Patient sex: M
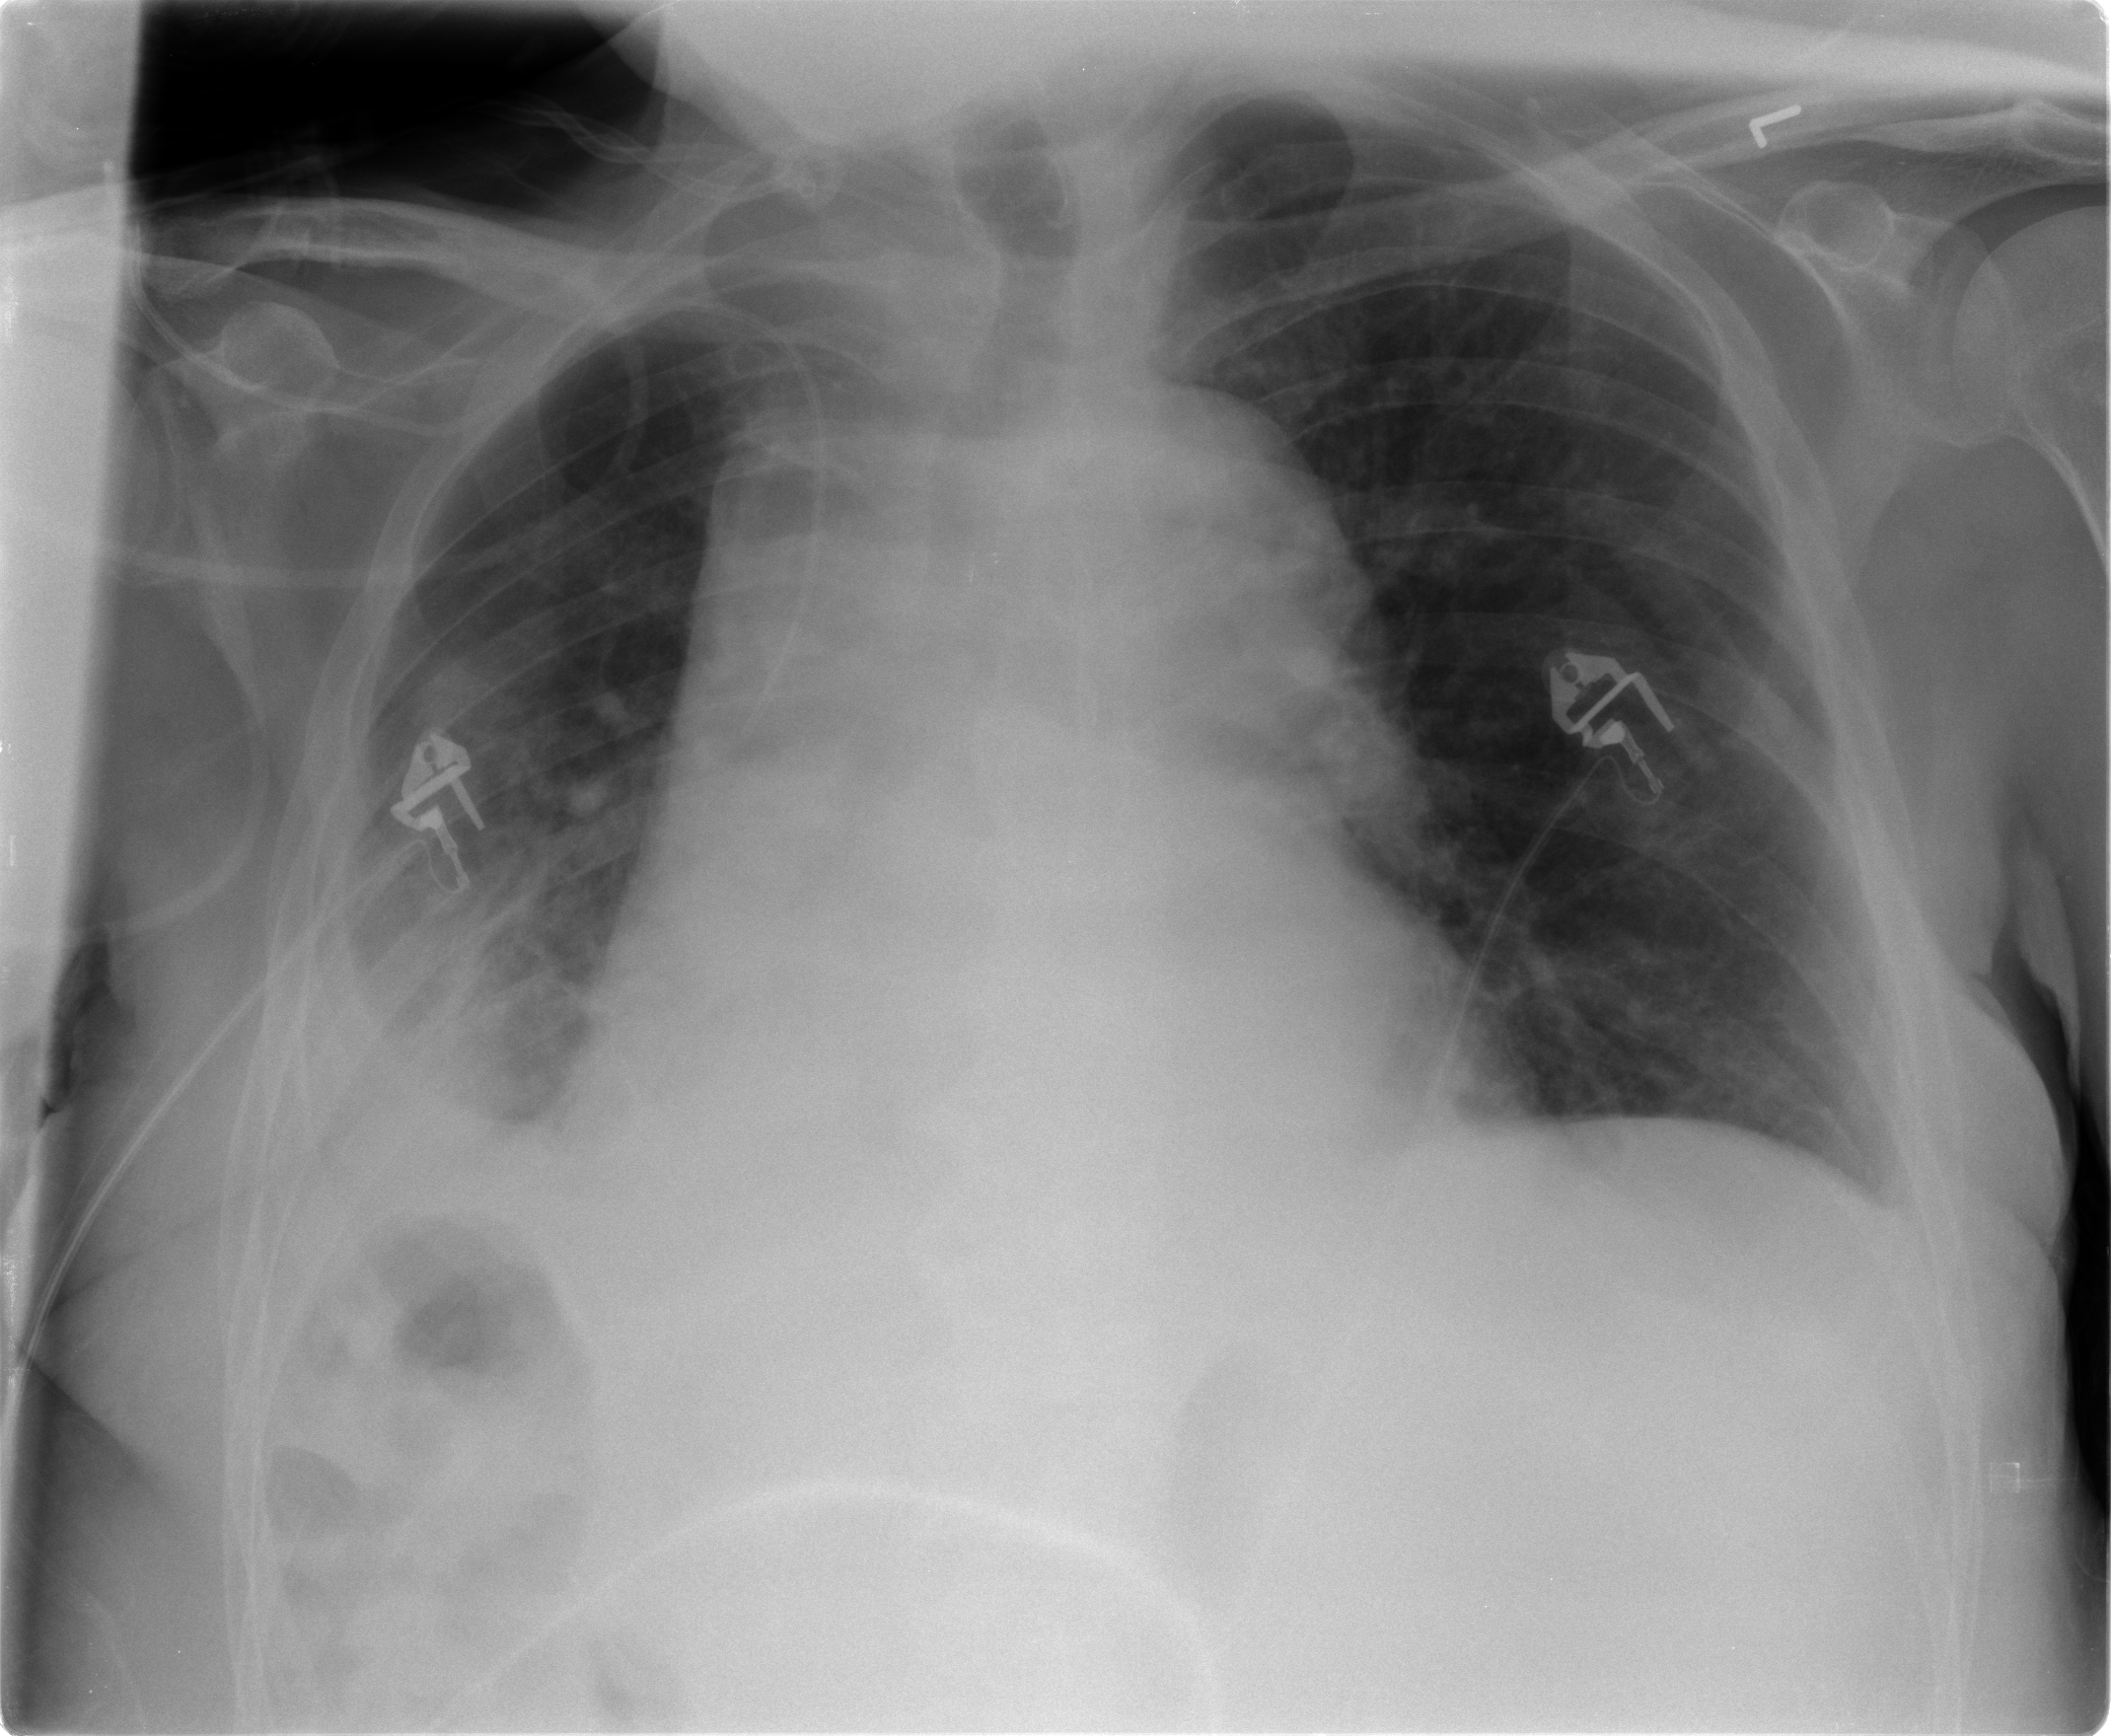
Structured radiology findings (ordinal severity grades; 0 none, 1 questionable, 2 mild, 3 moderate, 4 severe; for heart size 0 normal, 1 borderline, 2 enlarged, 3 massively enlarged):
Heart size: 2
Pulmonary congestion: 0
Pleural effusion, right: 2
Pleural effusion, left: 1
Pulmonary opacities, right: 2
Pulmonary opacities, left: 0
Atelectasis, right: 3
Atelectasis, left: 2